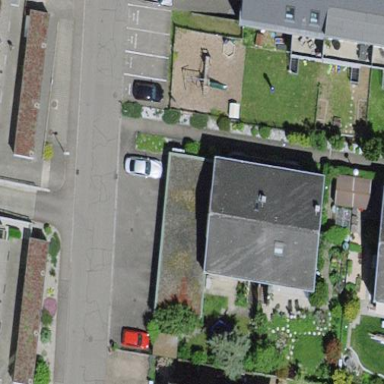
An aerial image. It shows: Simple and straightforward house.